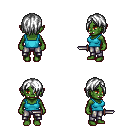
a pixel art fantasy rpg character, female body template, orc, green skin, teal pirate shirt, metal pants, white bangs hairstyle, dagger, four views (front, back, left, right), 2x2 character sprite sheet, small pixel art, hard edges, no anti-aliasing